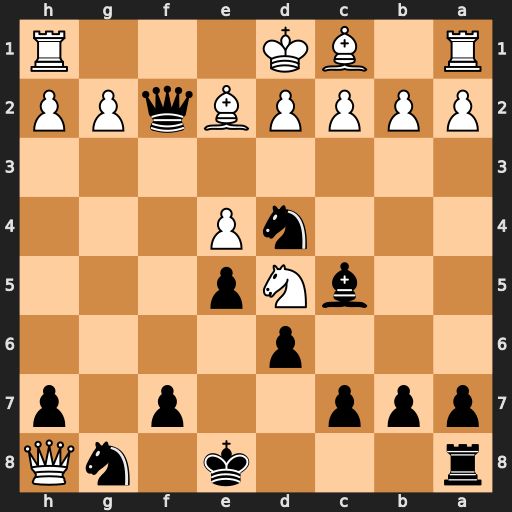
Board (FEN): r3k1nQ/ppp2p1p/3p4/2bNp3/3nP3/8/PPPPBqPP/R1BK3R
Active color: b
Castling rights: q
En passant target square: -
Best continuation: Qxe2#